Field crop: maize
Growth stage: 2
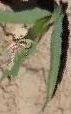
Species: maize